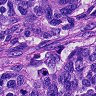
Metastatic tissue present: yes